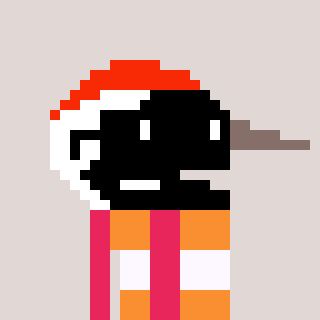
a pixel art character with square black sunglasses, a crane-shaped head and a redpinkish-colored body on a warm background